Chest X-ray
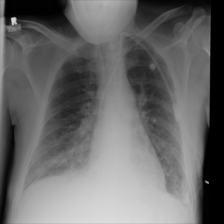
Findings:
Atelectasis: positive
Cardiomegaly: negative
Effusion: positive
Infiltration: positive
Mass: negative
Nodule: negative
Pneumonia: negative
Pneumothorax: negative
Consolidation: negative
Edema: negative
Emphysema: negative
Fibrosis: negative
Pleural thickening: negative
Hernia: negative